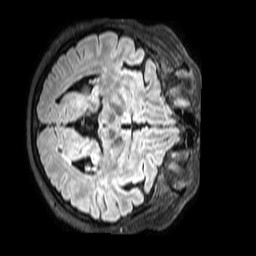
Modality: FLAIR
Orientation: axial
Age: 54
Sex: female
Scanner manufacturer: philips
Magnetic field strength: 3 T
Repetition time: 4.8 s
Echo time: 0.2814 s